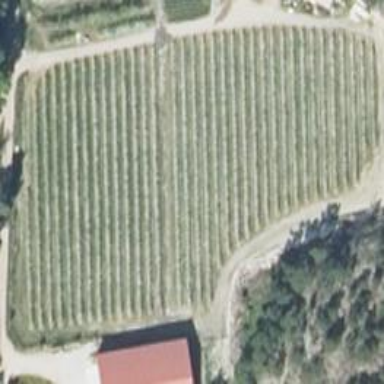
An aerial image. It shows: Orchard.